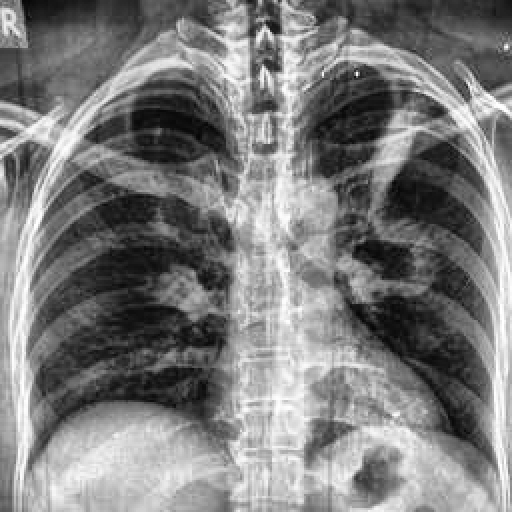
Finding: TUBERCULOSIS